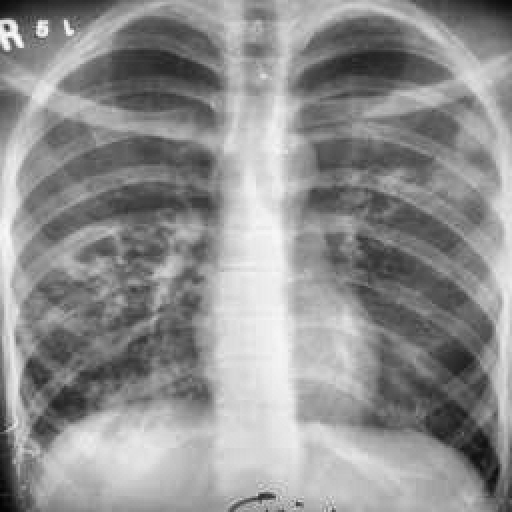
Finding: TUBERCULOSIS